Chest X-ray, PA view. Patient: 36 years old, sex M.
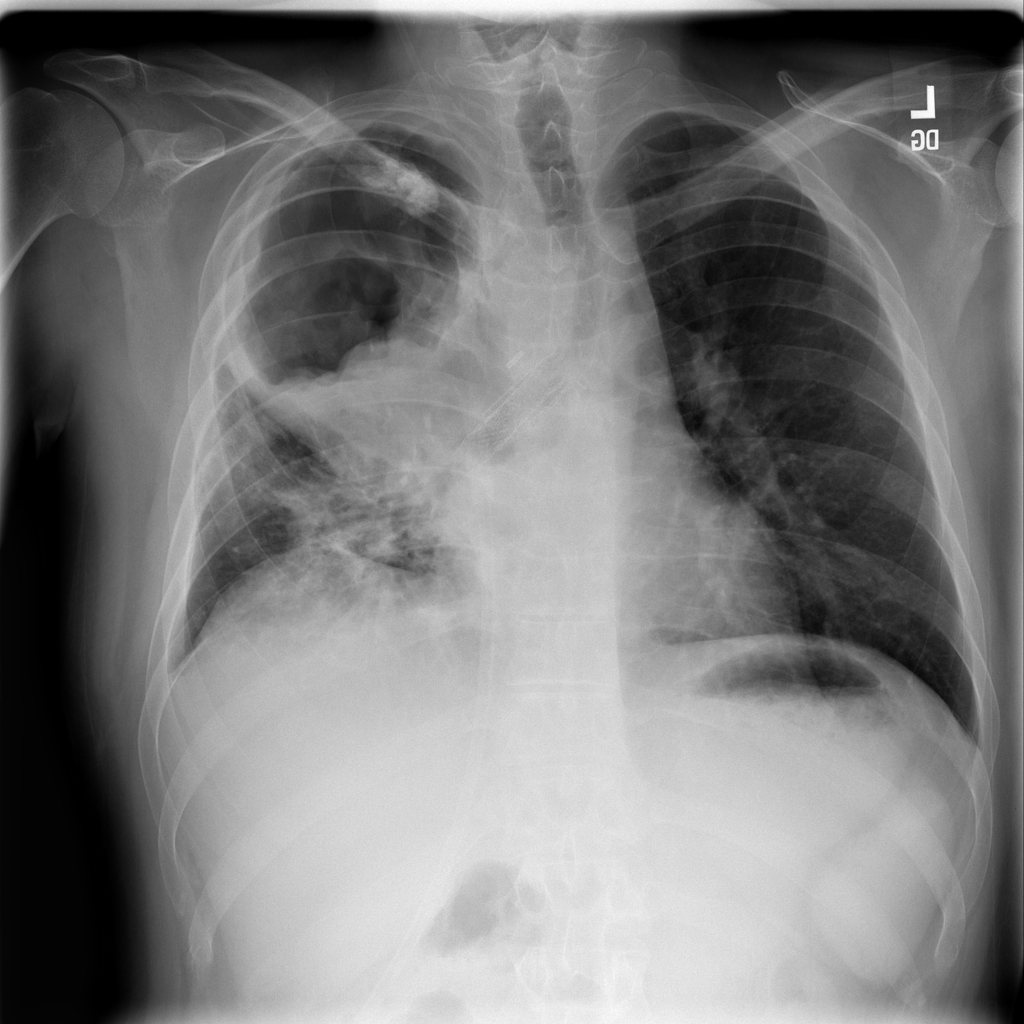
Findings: Mass